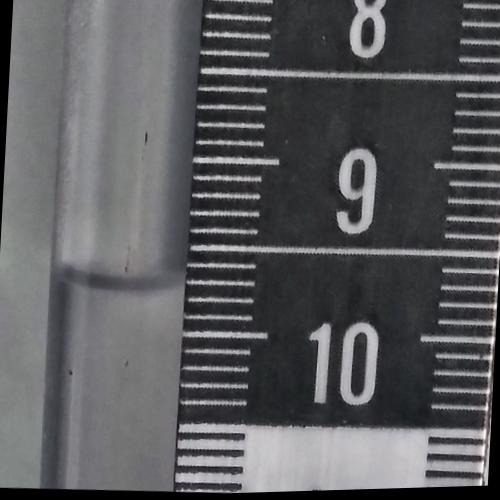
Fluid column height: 9.7 cm